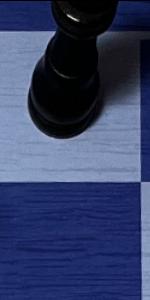
Label: Empty